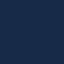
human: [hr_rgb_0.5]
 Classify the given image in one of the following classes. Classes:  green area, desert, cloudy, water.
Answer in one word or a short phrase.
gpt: water